Interaction volume radius: 5 \u00c5
Interaction volume height: 30 \u00c5
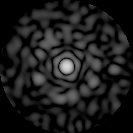
Disorder parameter: 0.8315